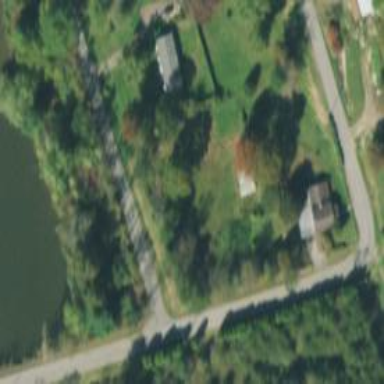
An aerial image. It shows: Residential road.